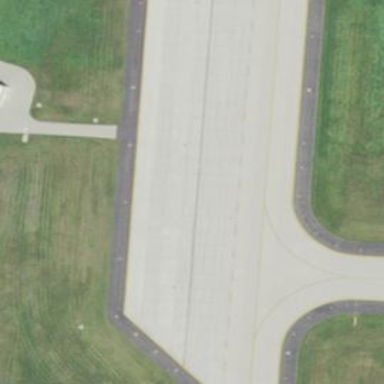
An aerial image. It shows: Apron at the airport.